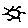
Label: sun